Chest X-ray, AP view. Patient: 62 years old, sex M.
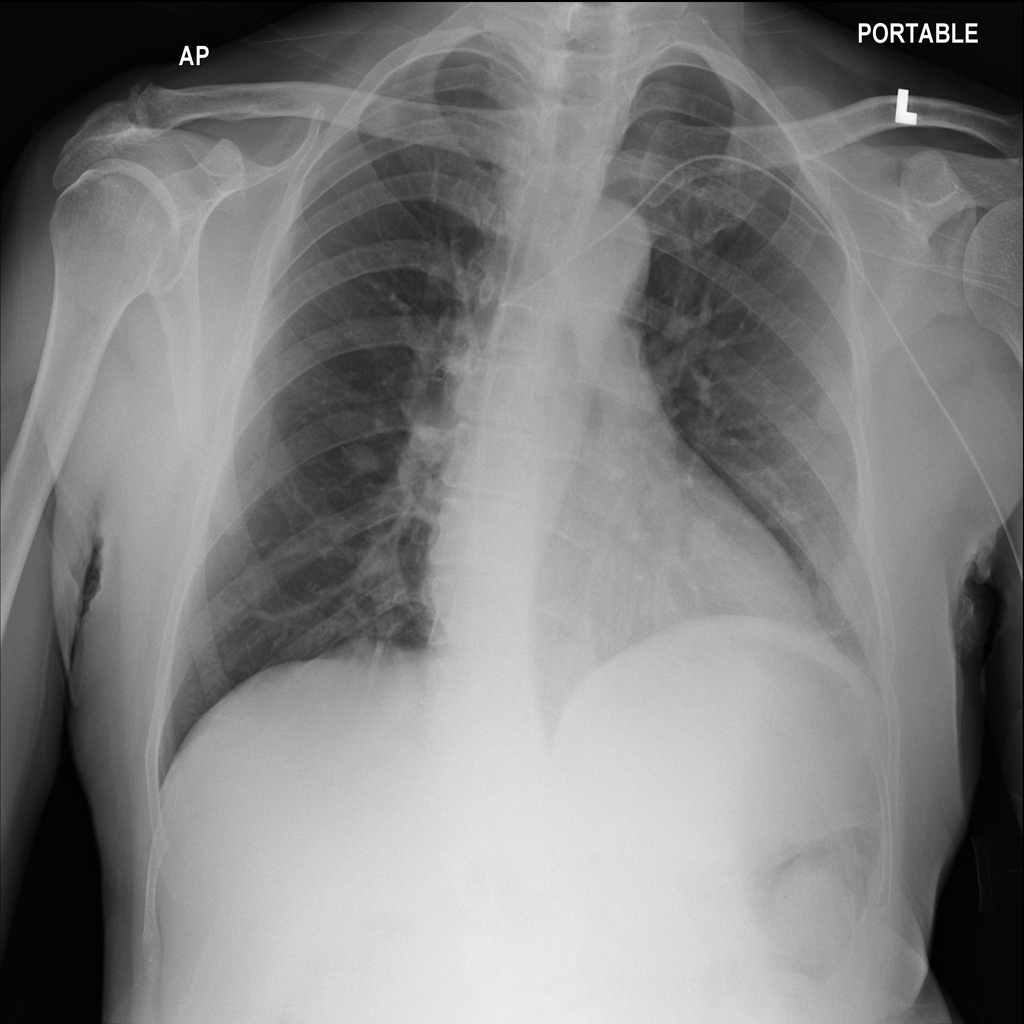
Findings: Mass